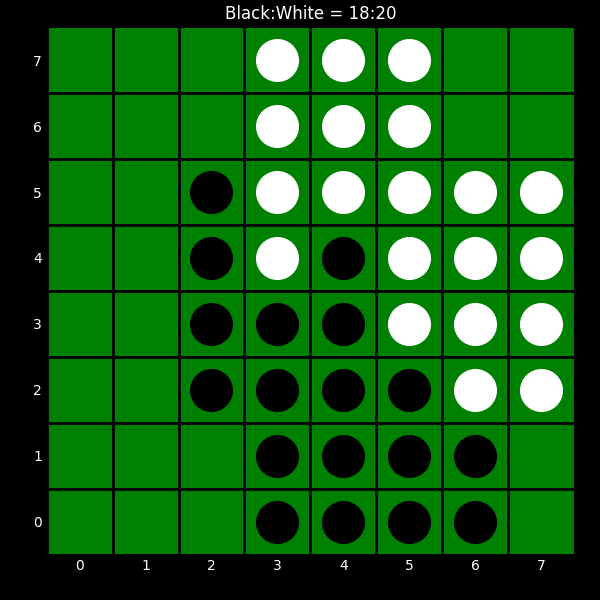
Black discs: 18
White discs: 20